Question: I have a User collection in a mongo DB, it has a company field that is a reference to another collection called Company.
I assign the company to the user. and when i try to print the data inside the company field it returns me : undefined.
this is the code that i use,
'''
console.log('company: ' + req.user.company);
if(req.user.company)
console.log("LOGGED IN USER" + "
Email:" + req.user.username + "
Psw: " + req.user.password + "
Role: " + req.user.role + "
Company: " + req.user.company.name);
'''
and this is the response on the terminal:
'''
company: 59aab09745db5532c4321742
LOGGED IN USER
Email:user@admin.com
Psw: $2a$10$Z7h3ikaDJLhLXMotV.odaerGf5RFRXxDmlVxCFdvTaL48WalNIwRy
Role: admin
Company: undefined
'''
as you can see the first terminal line shows the company id assigned to that particular user, but when i try to print the name of that company it returns undefined.
this is the Company collection entry, it has the name field and the object id is the same as i print above

where am i wrong?
if you need further informations please let me know
thank you
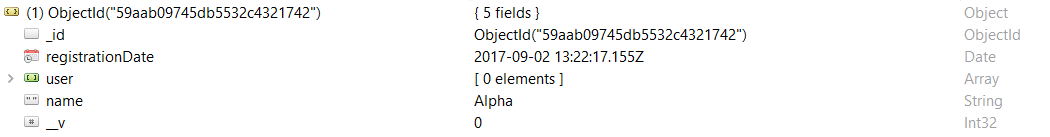
Answer: You have to populate the company.
<URL>
When you print:
'''
console.log('company: ' + req.user.company);
'''
It shows:
'''
company: 59aab09745db5532c4321742
'''
So your 'req.user.company' is not the object you expect to be, but the string of the '_id' of the object. So it must be populated.
When you use something like 'User.findOne({...})' you have to append the population like this:
'''
User.findOne({...}).populate("company");
'''
References to objects are stored as strings containing the ObjectId of the referenced document. If you want the reference not to be the string, but the object it is referencing, you have to do it this way.